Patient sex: M
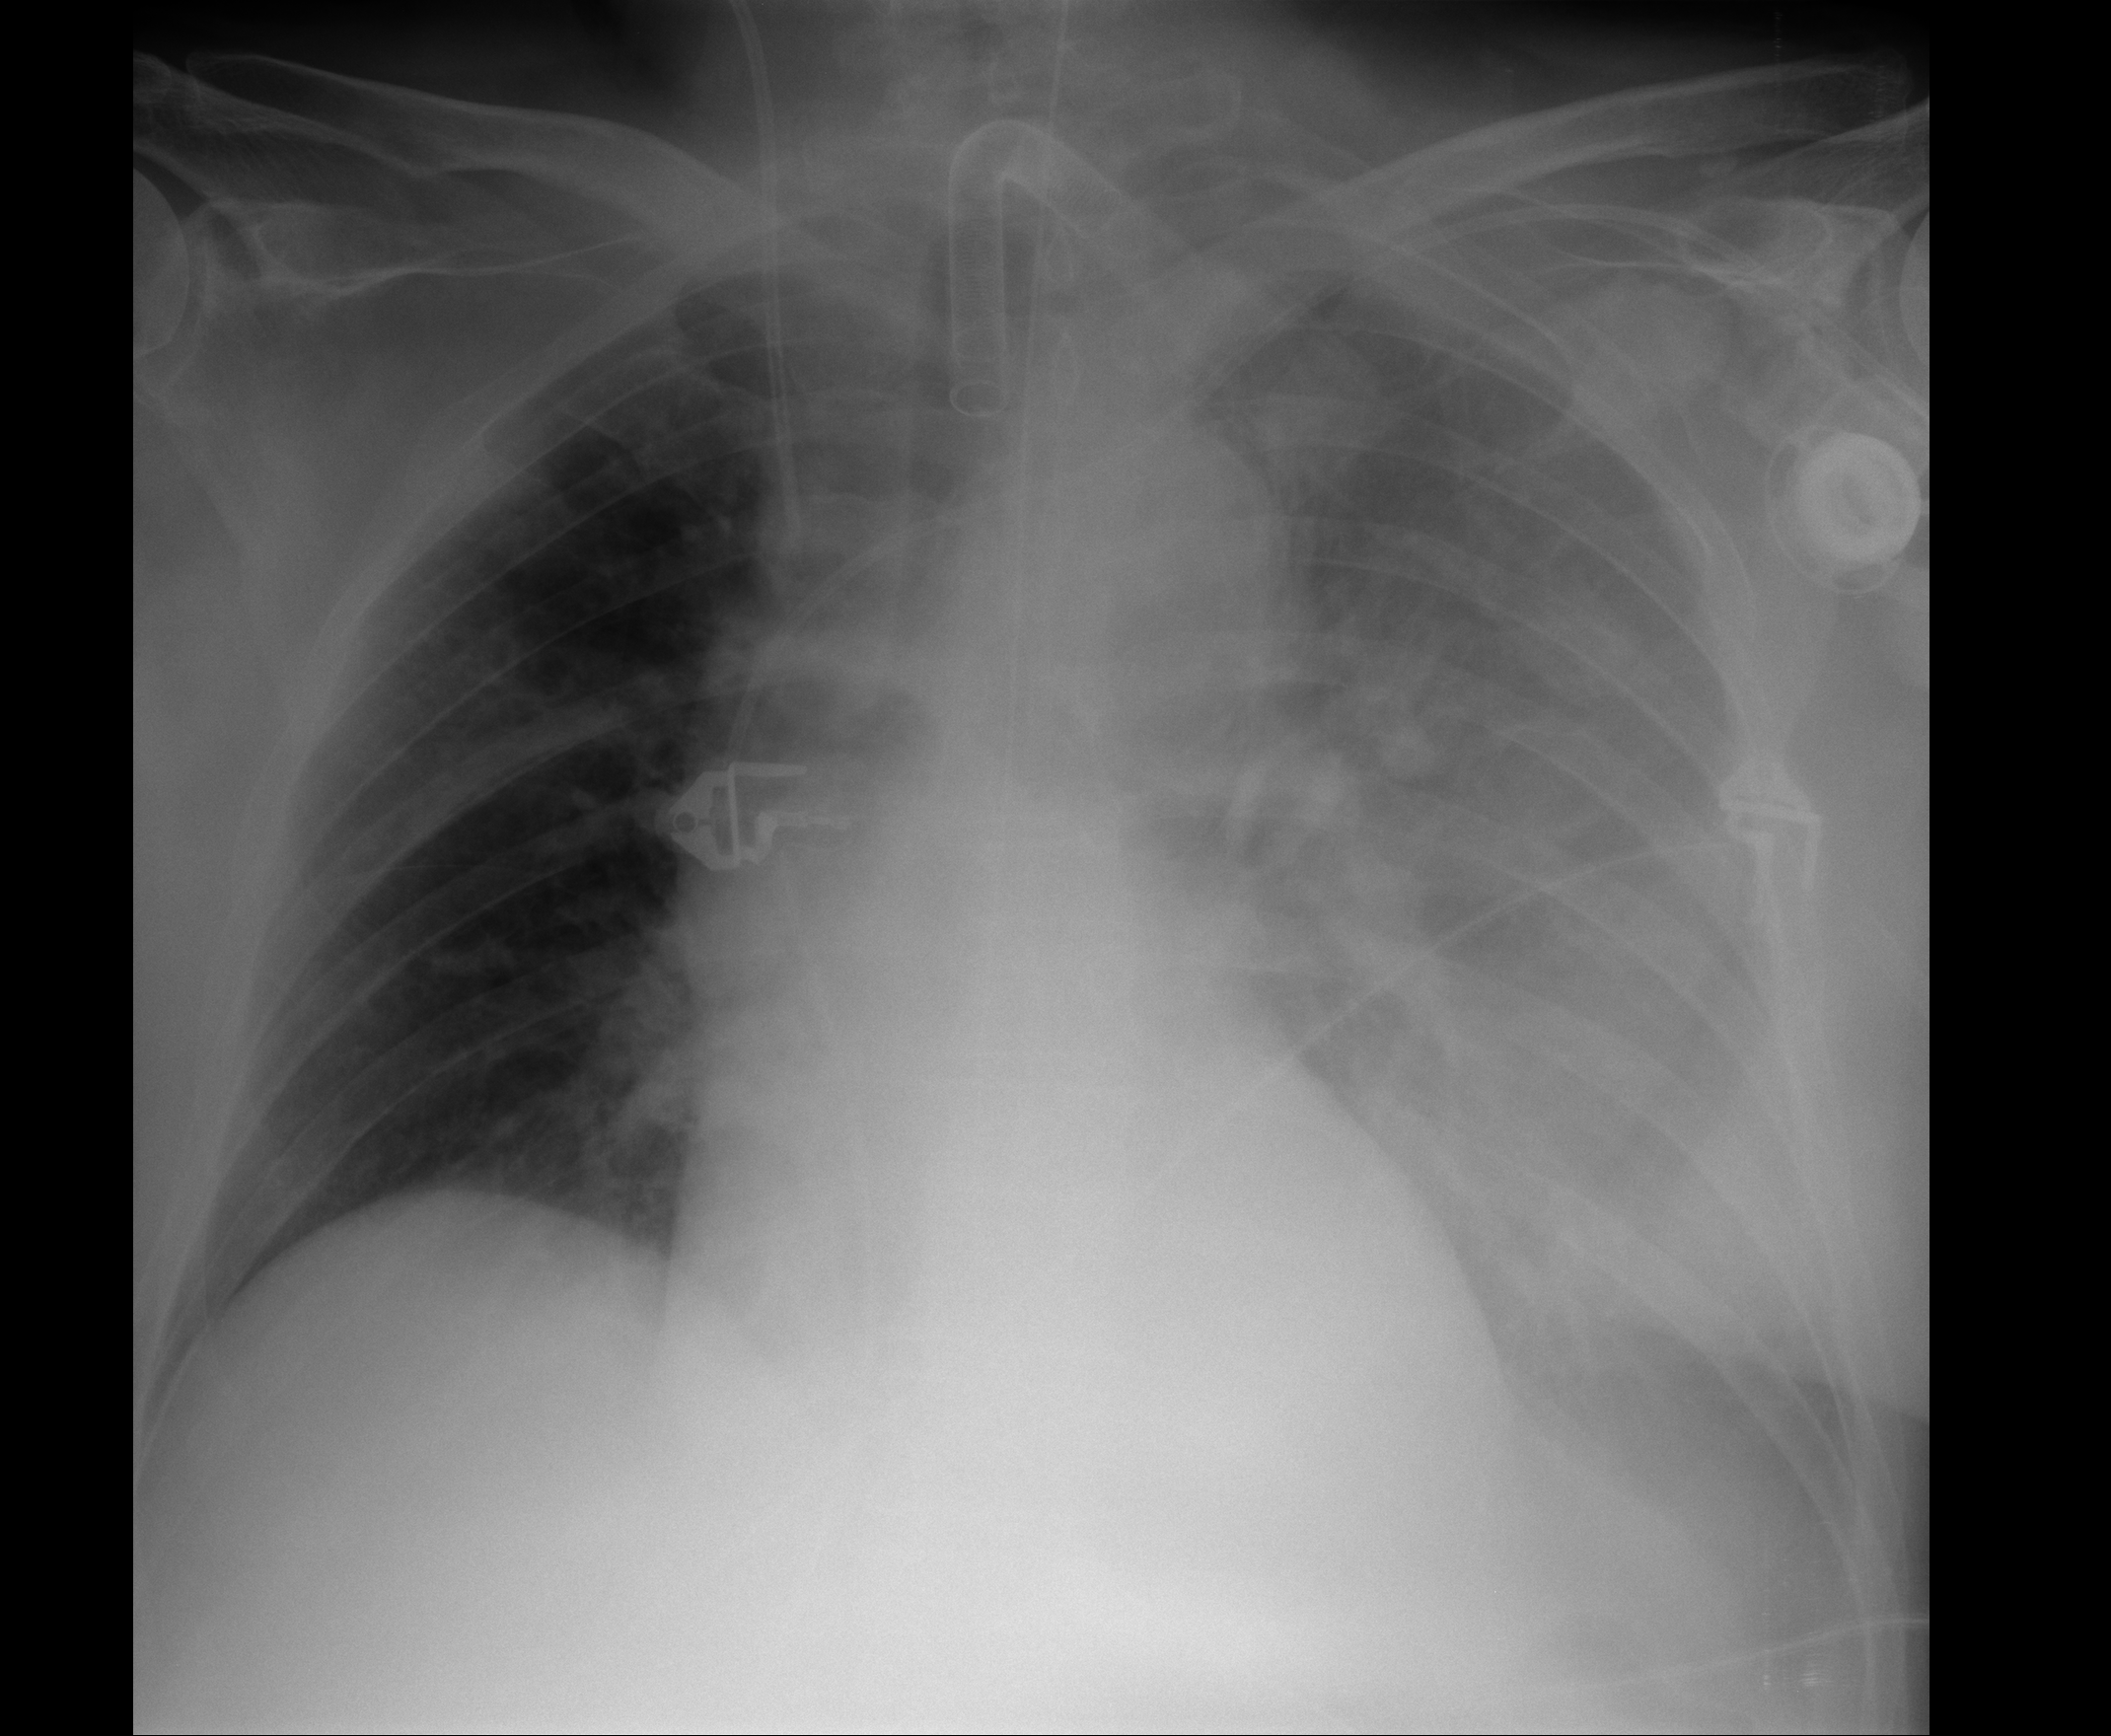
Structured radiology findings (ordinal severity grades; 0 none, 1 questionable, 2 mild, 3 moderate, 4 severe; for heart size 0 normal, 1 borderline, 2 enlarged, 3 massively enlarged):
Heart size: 0
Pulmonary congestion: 2
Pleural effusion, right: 0
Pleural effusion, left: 3
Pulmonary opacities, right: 0
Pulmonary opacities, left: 1
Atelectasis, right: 2
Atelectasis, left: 2